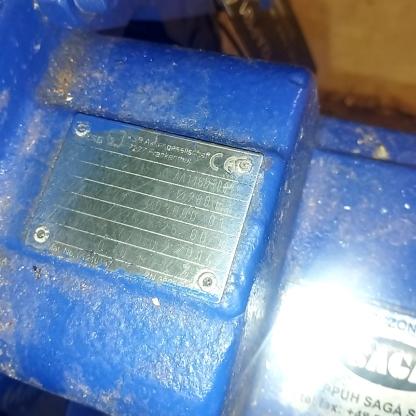
Klasa: tabliczka-znamionowa